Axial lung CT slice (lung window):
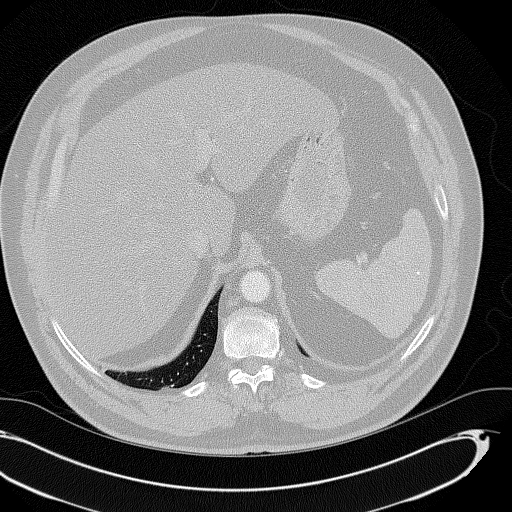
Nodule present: no